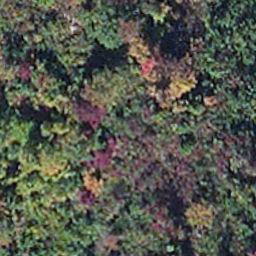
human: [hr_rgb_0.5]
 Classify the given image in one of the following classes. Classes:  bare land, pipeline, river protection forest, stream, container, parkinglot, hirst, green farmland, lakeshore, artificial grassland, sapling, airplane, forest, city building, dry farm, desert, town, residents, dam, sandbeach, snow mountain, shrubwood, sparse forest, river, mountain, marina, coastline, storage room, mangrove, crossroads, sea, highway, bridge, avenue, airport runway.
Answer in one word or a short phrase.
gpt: mangrove